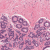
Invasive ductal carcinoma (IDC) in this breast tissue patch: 0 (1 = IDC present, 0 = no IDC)